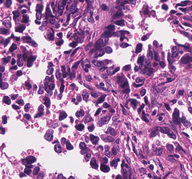
Tumor epithelial tissue: yes
Tumor-associated stroma tissue: yes
Normal tissue: no